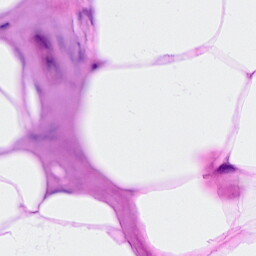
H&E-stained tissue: Breast